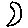
Label: moon